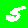
Digit: 5